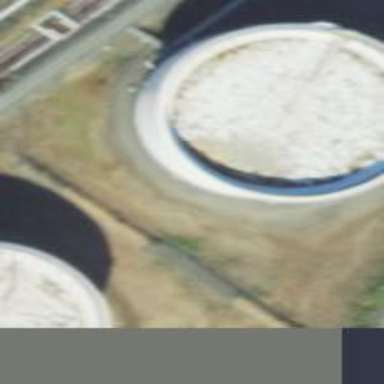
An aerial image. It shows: Storage tank created as man-made structure.